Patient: sex M, age 78
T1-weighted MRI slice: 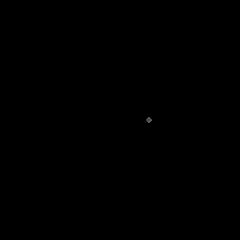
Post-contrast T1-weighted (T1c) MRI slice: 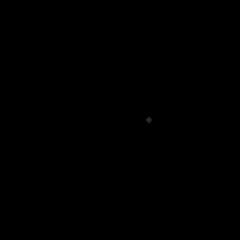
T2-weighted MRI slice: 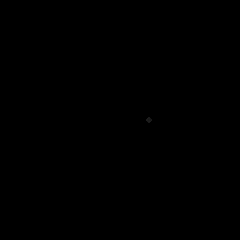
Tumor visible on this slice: no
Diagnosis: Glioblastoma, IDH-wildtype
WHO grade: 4